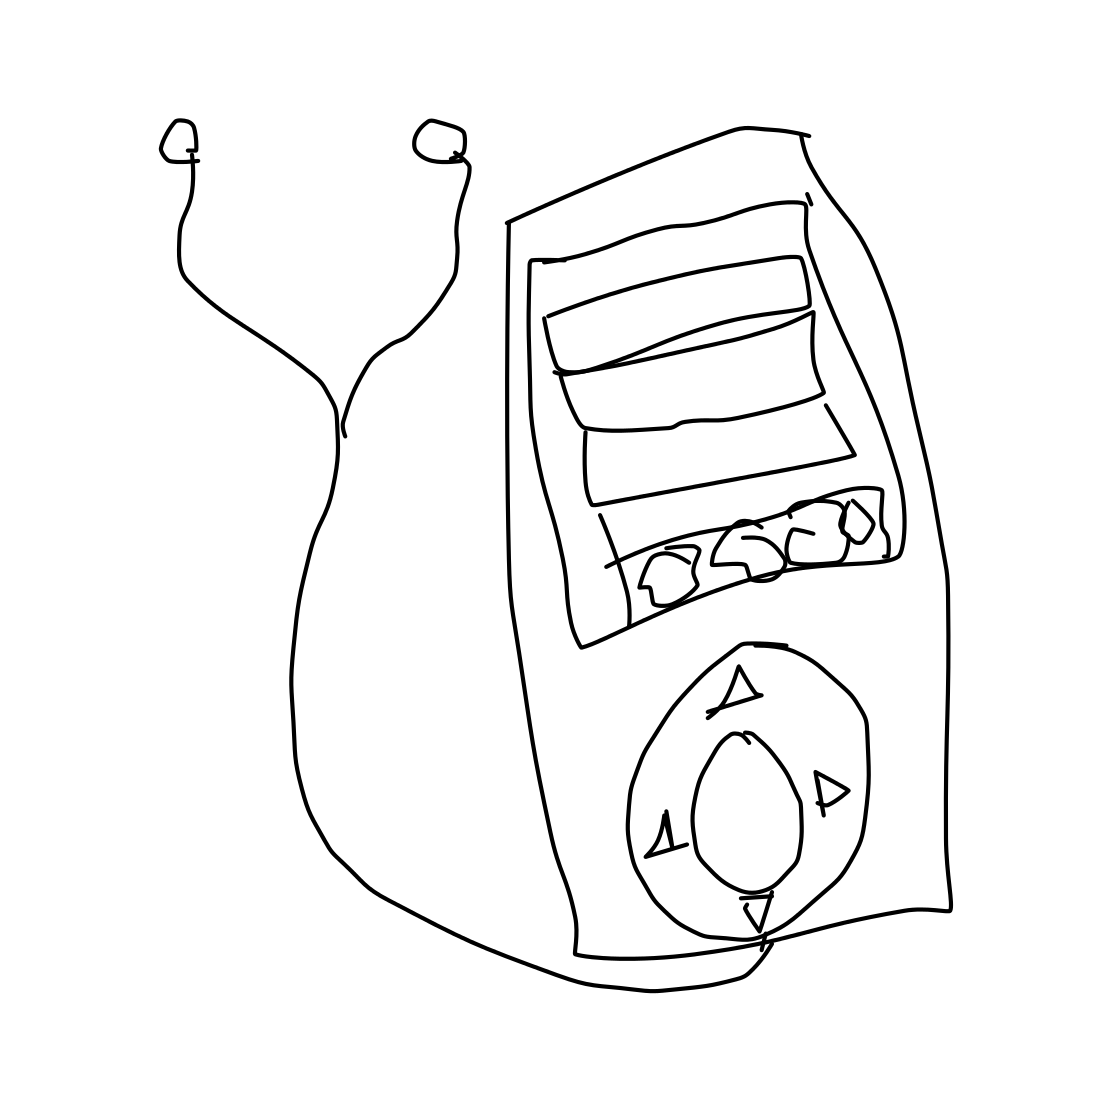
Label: ipod